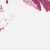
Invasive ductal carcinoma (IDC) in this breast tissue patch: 0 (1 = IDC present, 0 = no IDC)